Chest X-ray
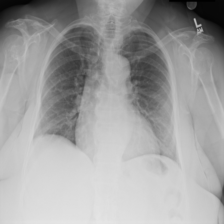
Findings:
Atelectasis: negative
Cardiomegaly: negative
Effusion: negative
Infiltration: negative
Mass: negative
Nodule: negative
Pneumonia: negative
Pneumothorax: negative
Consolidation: negative
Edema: negative
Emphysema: negative
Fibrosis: negative
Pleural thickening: negative
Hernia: negative